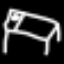
Label: bed